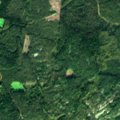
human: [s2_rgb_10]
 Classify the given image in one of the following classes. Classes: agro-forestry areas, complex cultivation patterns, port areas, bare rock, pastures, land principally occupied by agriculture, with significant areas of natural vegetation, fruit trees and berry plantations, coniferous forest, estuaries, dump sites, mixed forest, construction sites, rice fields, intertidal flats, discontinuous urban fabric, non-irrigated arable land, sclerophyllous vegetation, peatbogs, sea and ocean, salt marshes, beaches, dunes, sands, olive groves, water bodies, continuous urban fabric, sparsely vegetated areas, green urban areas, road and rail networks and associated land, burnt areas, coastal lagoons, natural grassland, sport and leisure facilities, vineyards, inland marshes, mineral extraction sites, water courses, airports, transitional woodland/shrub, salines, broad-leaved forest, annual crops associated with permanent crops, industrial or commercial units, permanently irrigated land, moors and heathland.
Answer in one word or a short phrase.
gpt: coniferous forest